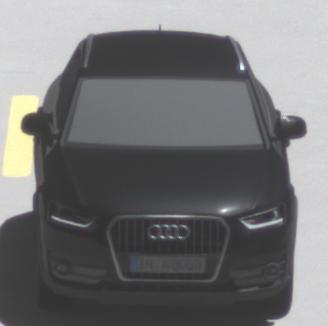
Make: Audi
Model: Q3 1.4 TFSI
Detailed model: Q3 (8U)
Model produced from: 2013/07
Model produced until: 2014/10
Doors: 5
Color: black
Road condition: dry road
Daytime: midday
Contrast: high contrast